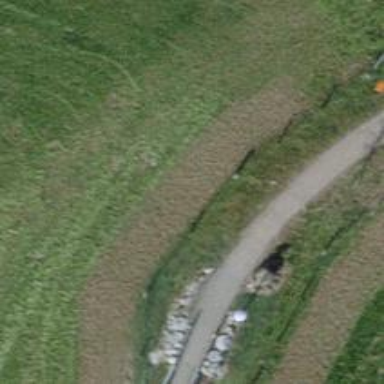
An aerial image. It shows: Pipeline marker.